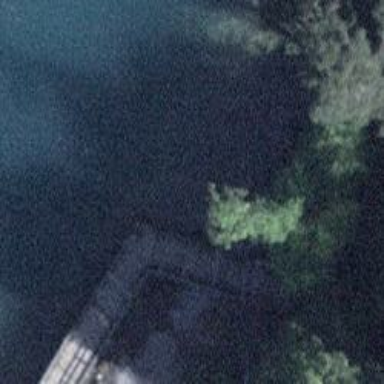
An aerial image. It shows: Boardwalk bridge over path.